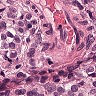
Metastatic tissue present: yes